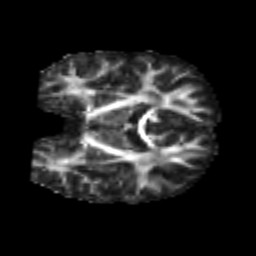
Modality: FA
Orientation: coronal
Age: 6
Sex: male
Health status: healthy